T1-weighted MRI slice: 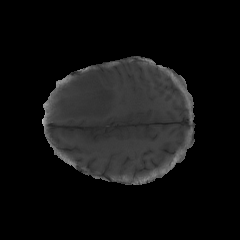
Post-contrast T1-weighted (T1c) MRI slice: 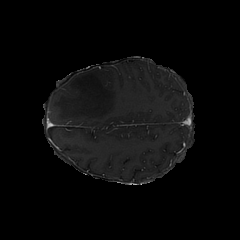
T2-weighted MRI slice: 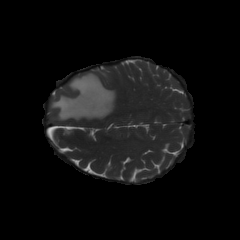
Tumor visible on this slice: yes